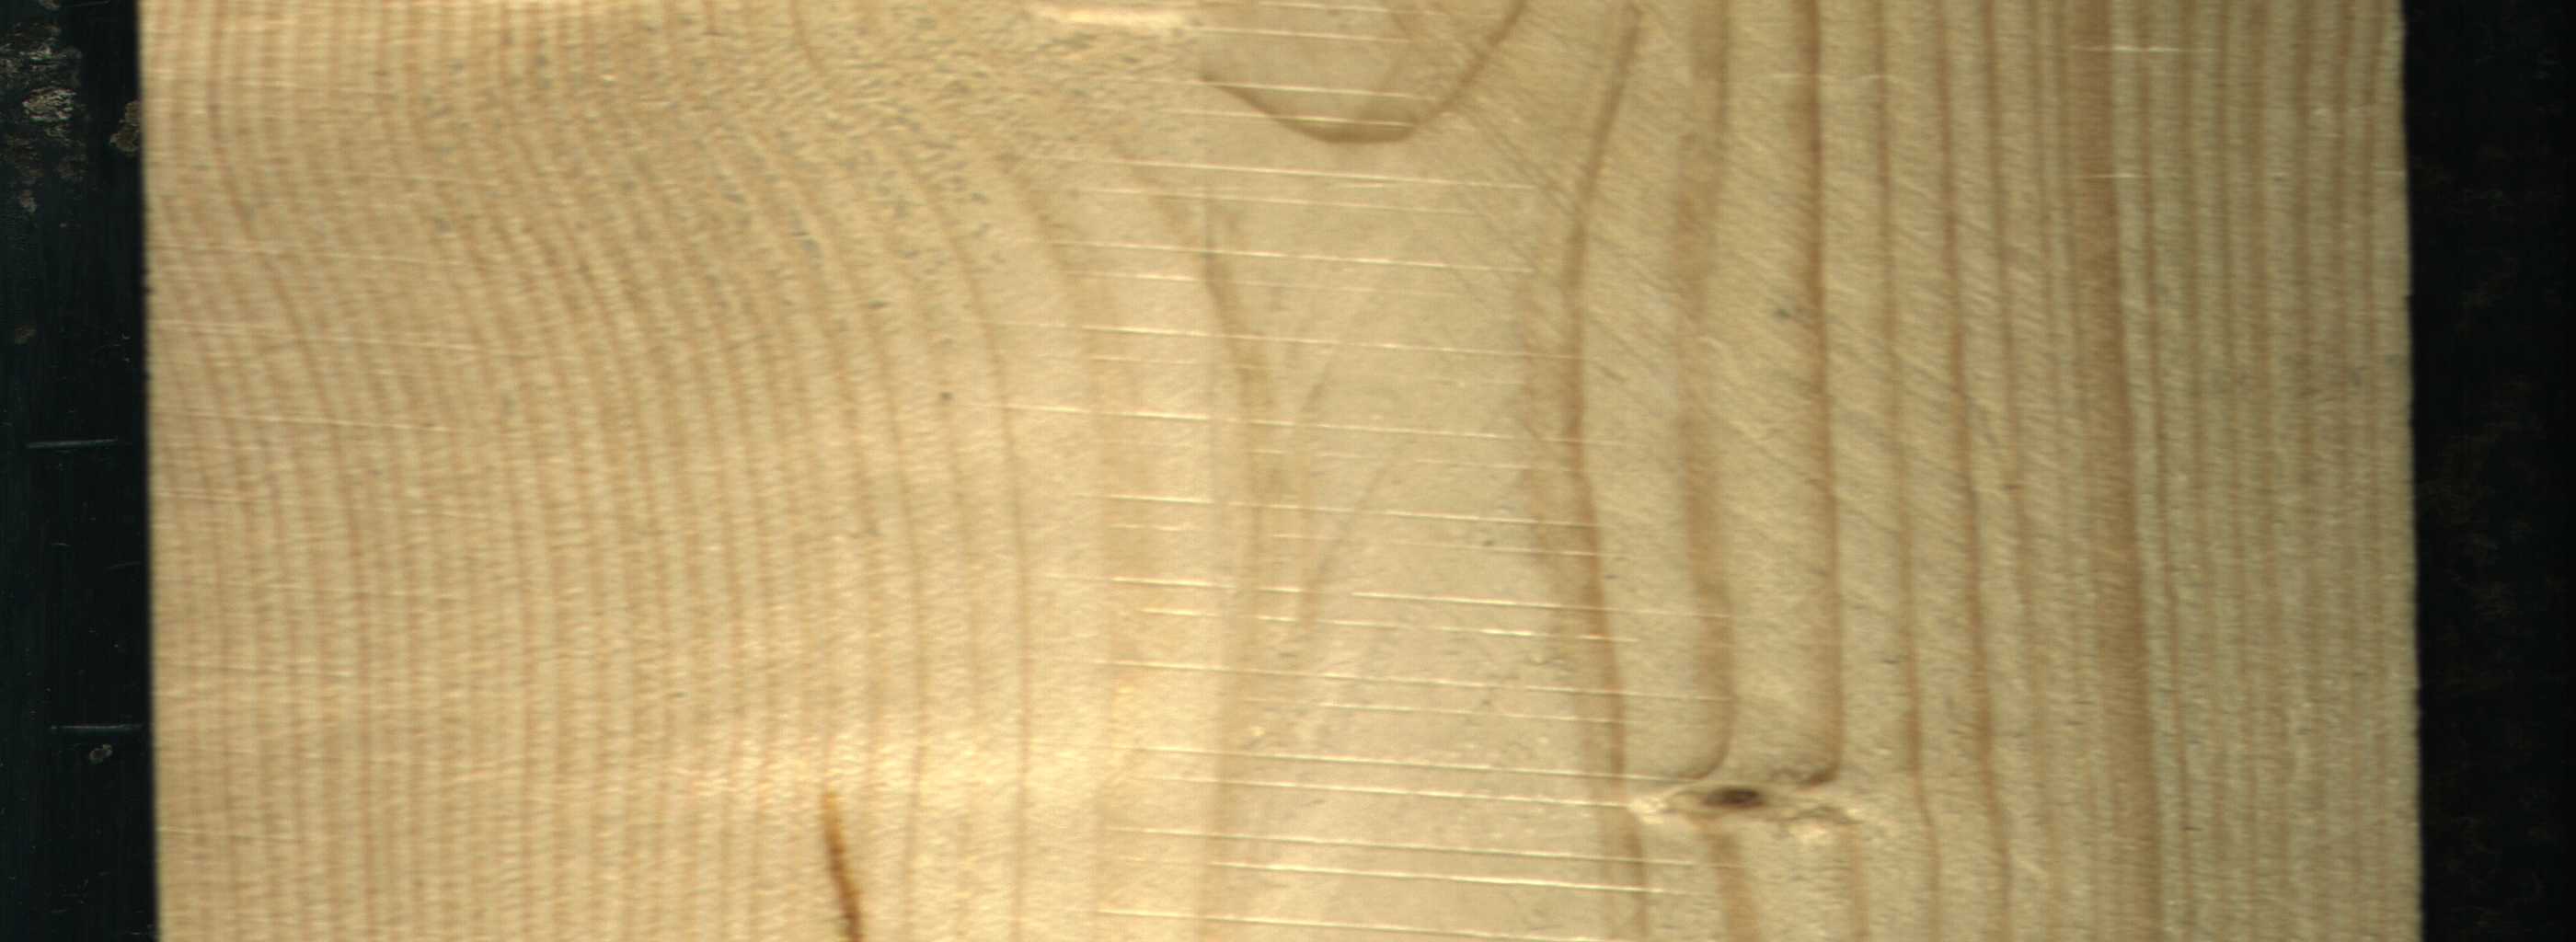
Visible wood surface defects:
resin
Live_Knot